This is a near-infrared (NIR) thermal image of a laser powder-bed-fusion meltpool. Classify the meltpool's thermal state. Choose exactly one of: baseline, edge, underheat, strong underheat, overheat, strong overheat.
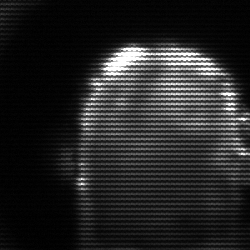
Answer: baseline